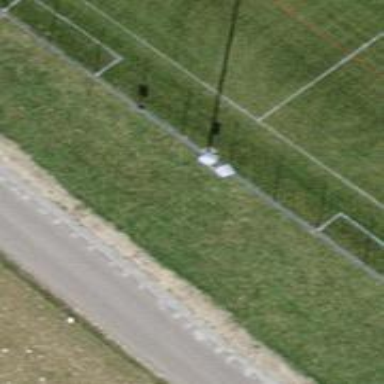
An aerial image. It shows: Floodlight.